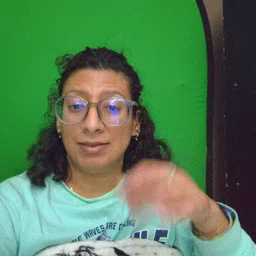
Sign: sticky